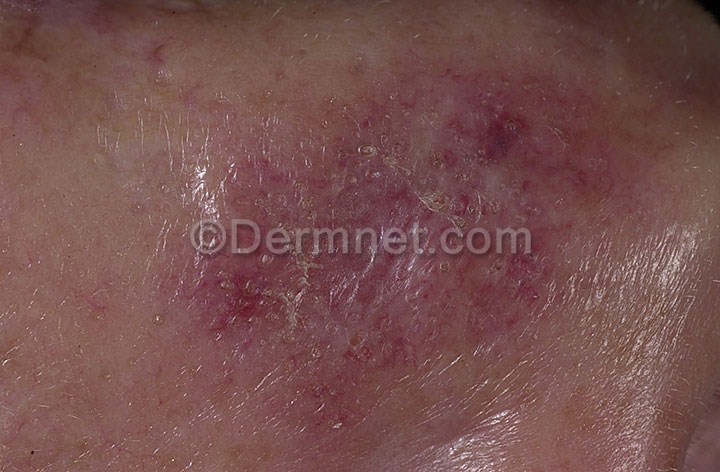
Disease: Lupus and other Connective Tissue diseases